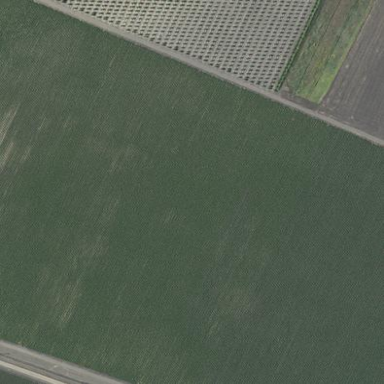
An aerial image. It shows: Farmland with fields for crop cultivation.